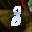
Label: 8